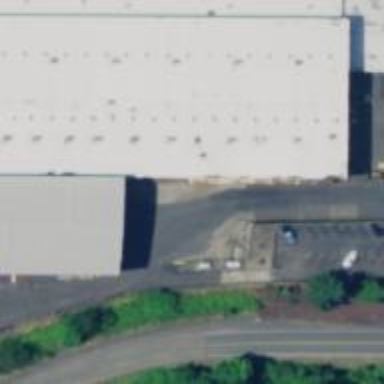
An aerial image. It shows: Industrial building.